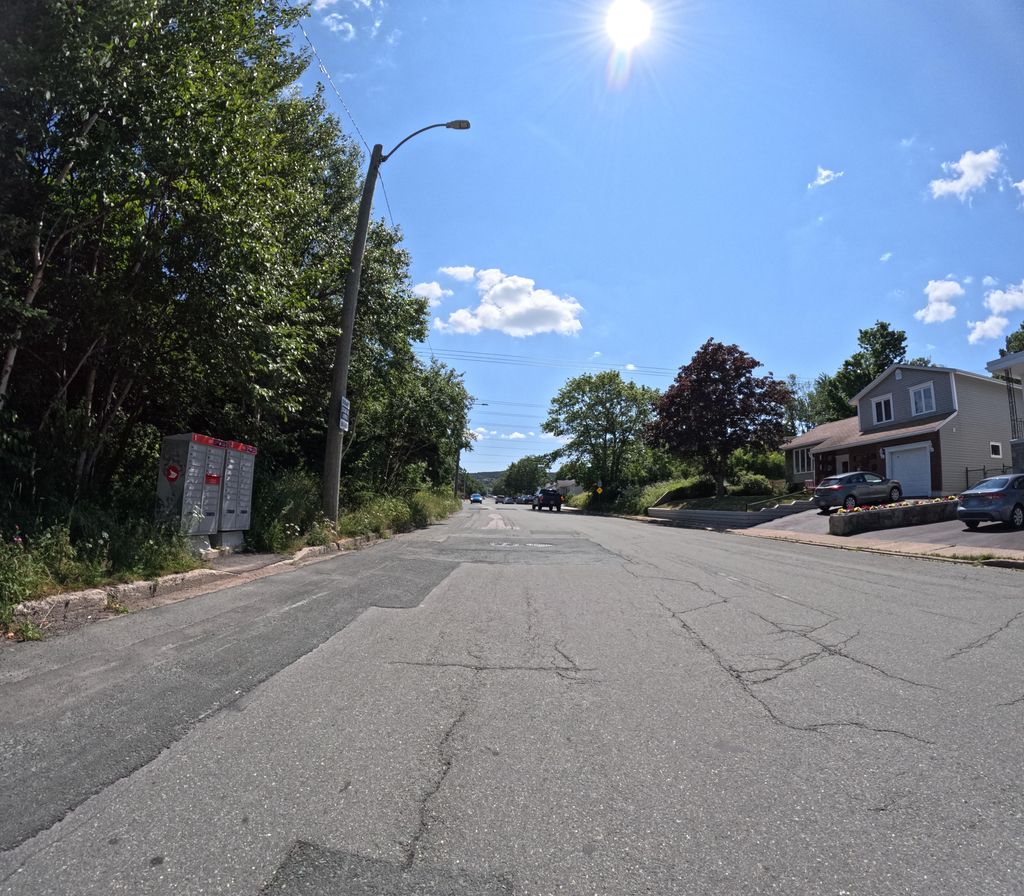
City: st_johns